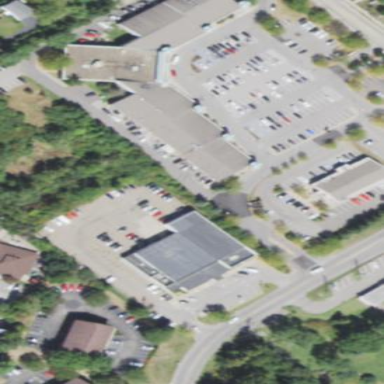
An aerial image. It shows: Retail area that is mall.